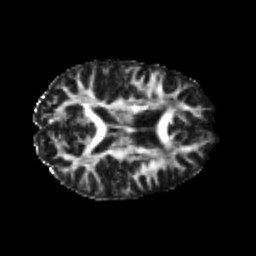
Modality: FA
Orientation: axial
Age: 22
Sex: female
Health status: healthy
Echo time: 0.074 s